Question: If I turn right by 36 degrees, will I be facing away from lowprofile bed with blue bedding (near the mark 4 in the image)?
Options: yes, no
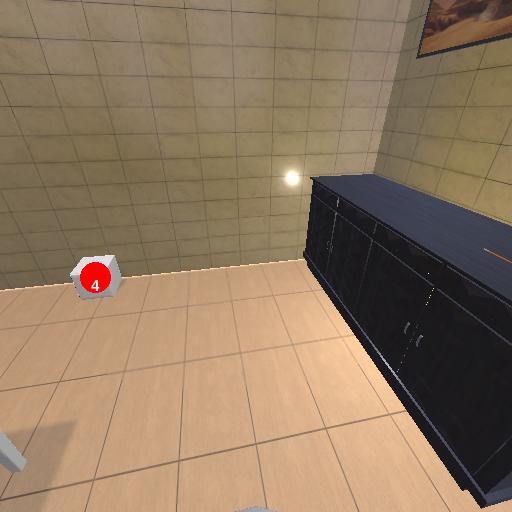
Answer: yes